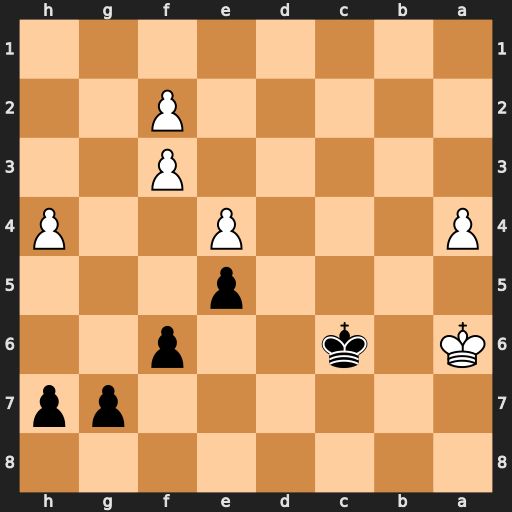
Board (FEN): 8/6pp/K1k2p2/4p3/P3P2P/5P2/5P2/8
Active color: b
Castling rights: -
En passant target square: -
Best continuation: h5 f4 exf4 a5 g5 e5 gxh4